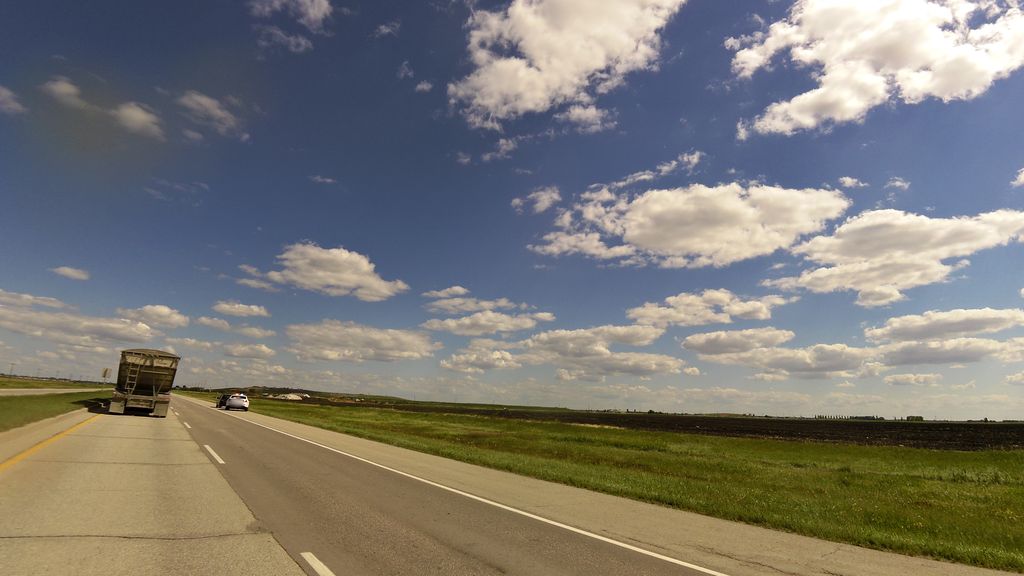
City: winnipeg